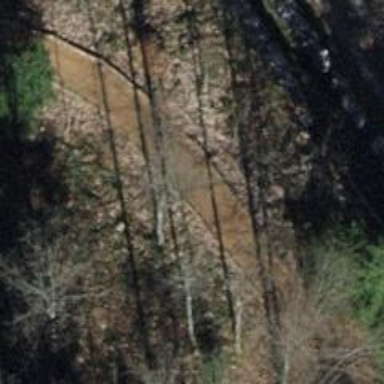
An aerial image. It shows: Track made of woodchips in leisure land area.